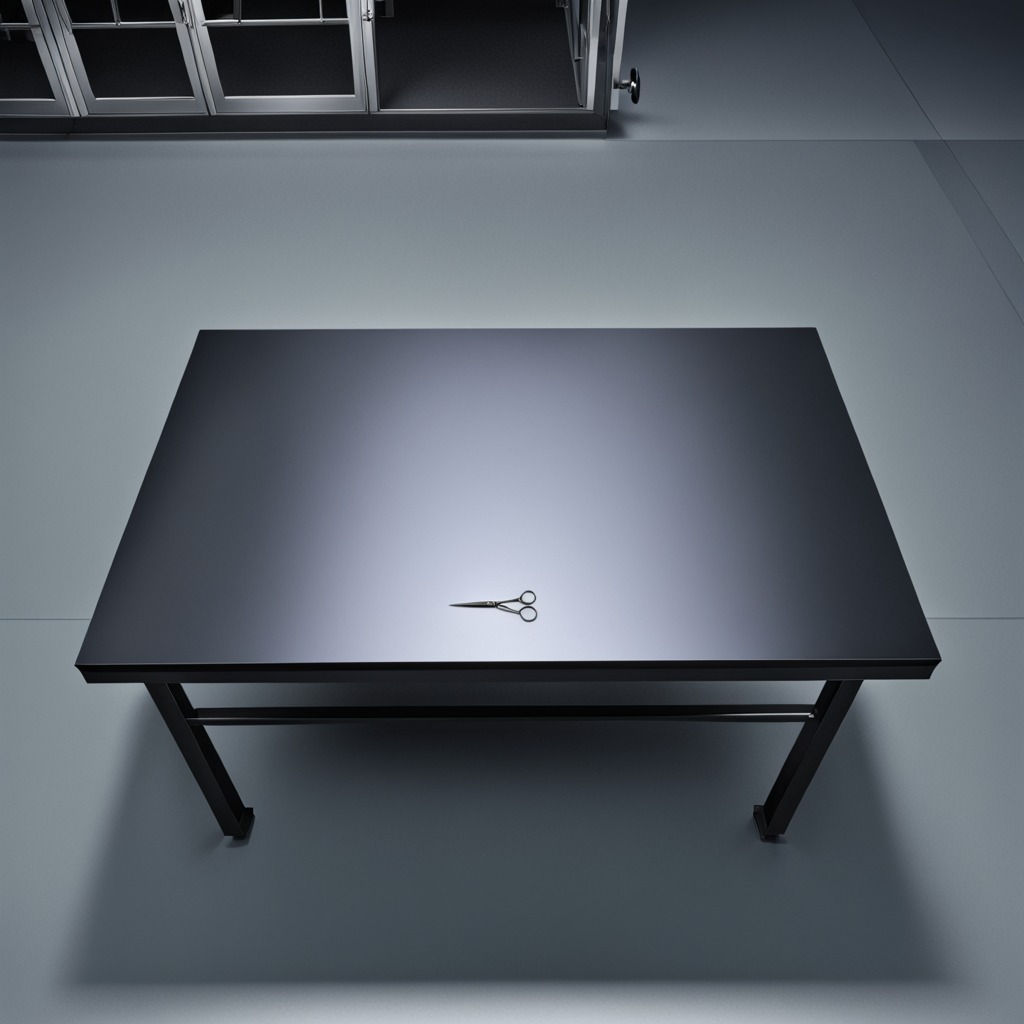
A scissor is lying on the tabletop.